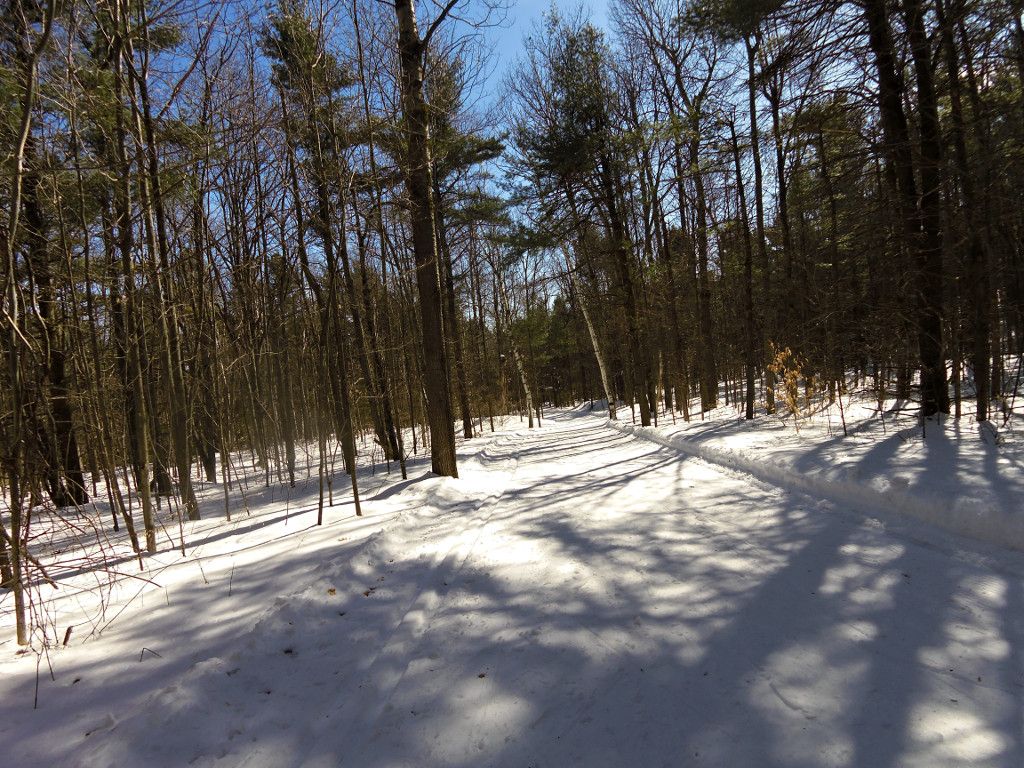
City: ottawa-gatineau